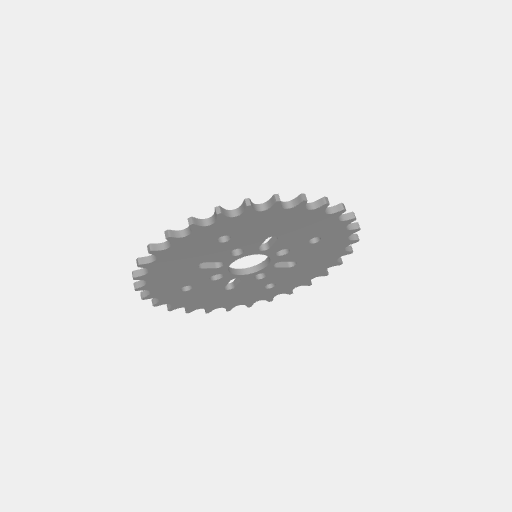
Part: HubMountAcetalSprocket28T